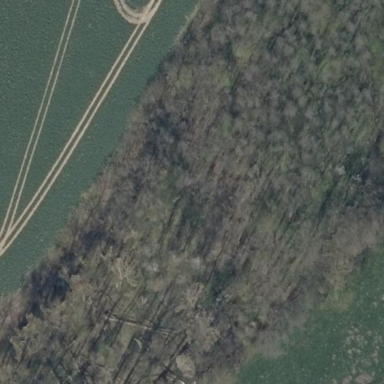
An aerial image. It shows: Deciduous woodland area.